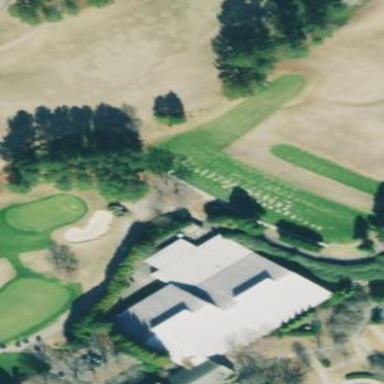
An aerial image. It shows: Grassy area designated as golf fairway.